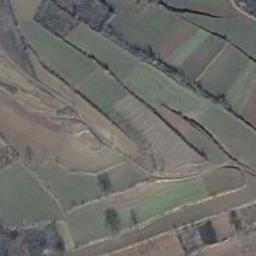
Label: terrace